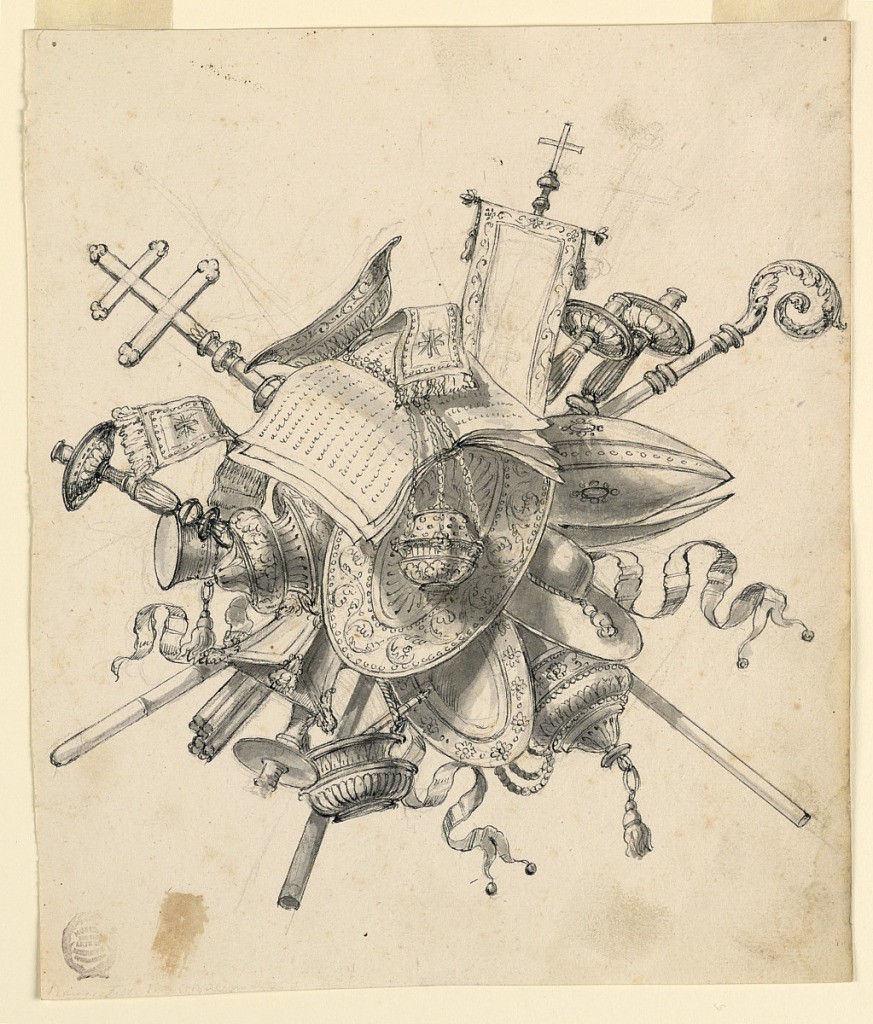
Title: Trophy with Ecclesiastical Objects
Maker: Romolo Achille Liverani, Italian, 1809 - 1872
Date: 1830–1850
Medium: Black crayon, pen and black ink, brush and bistre on paper
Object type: Drawing
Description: An assemblage of a mitre, an archbishop's crozier, and altar objects